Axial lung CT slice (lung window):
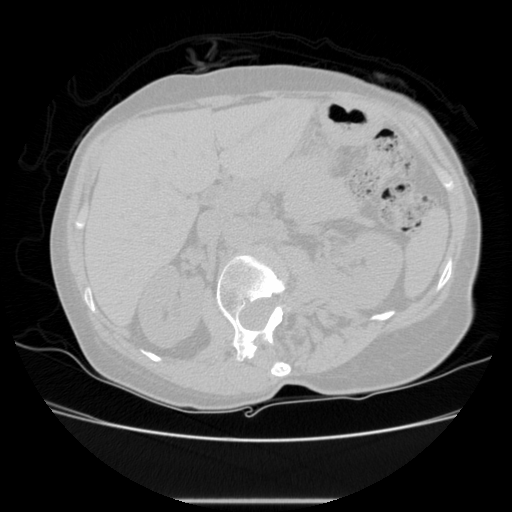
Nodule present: no